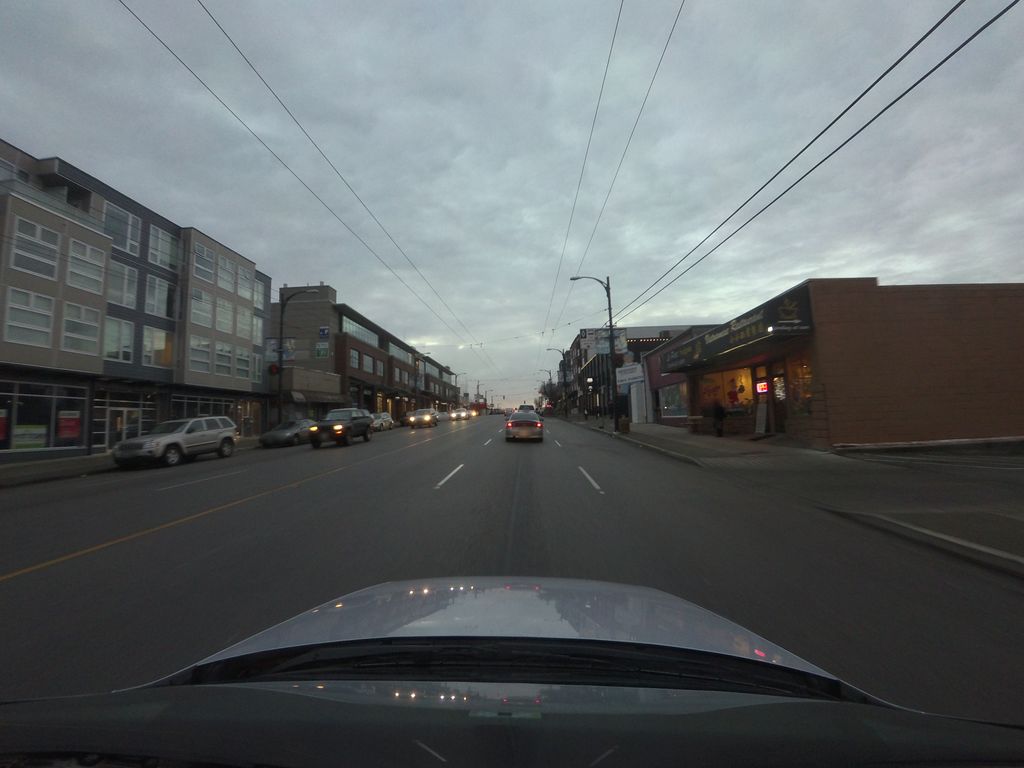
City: vancouver